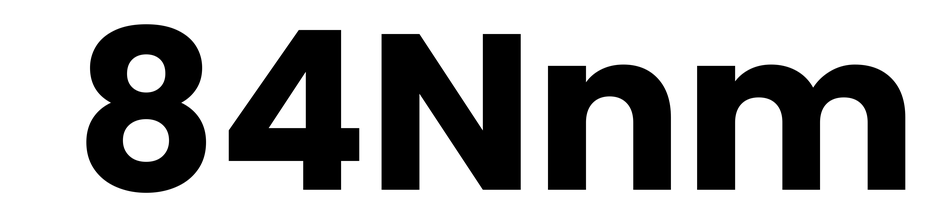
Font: Poppins-Bold